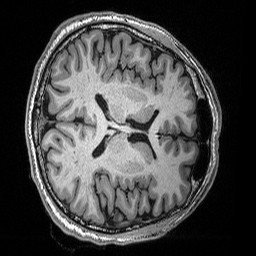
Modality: T1w
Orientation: axial
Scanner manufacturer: siemens
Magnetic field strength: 3 T
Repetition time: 2.53 s
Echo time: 0.0033 s